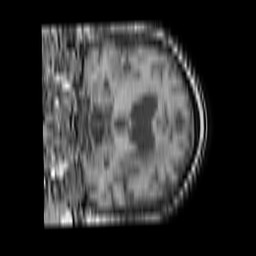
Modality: T1w
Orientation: coronal
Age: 65
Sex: female
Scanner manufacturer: philips
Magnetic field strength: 1.5 T
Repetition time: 0.1844 s
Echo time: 0.001819 s